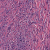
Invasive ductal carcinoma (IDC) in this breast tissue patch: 1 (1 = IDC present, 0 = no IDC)